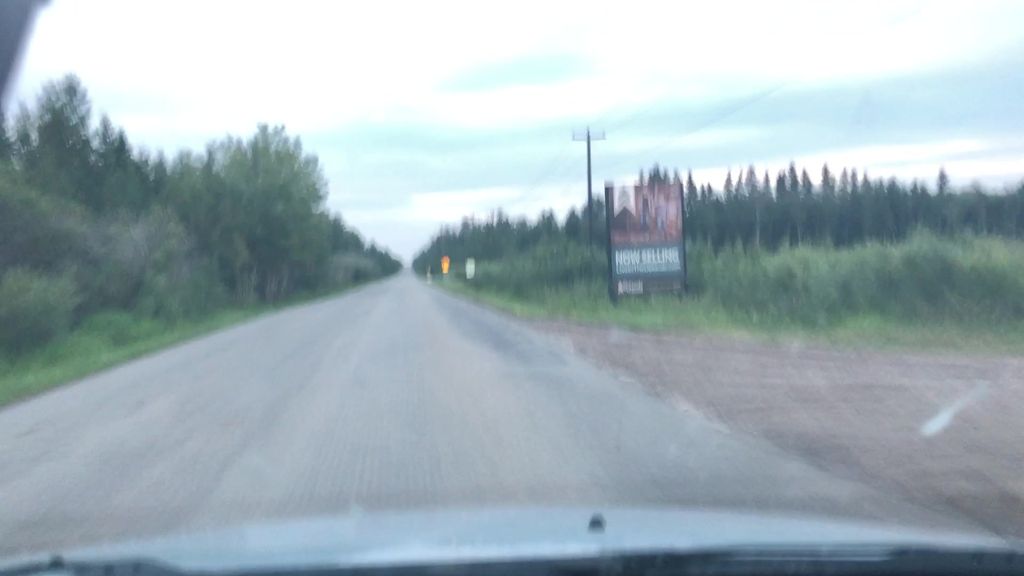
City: edmonton